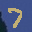
Label: 7